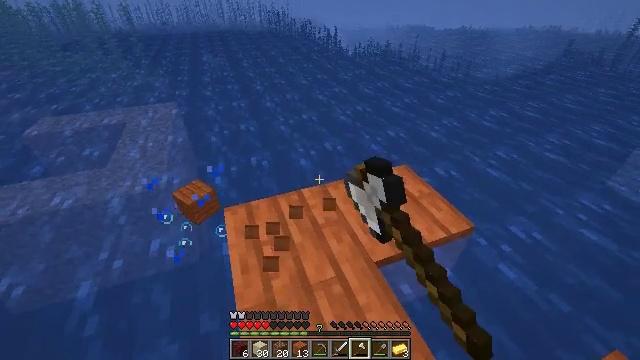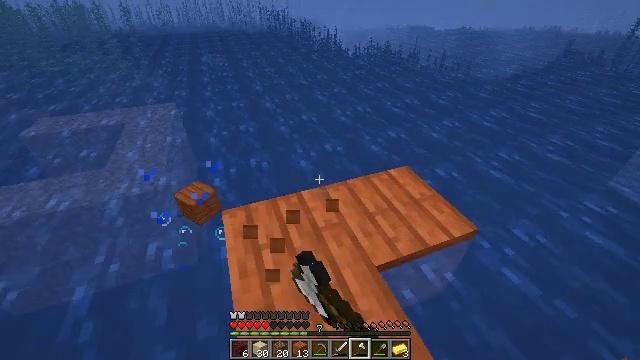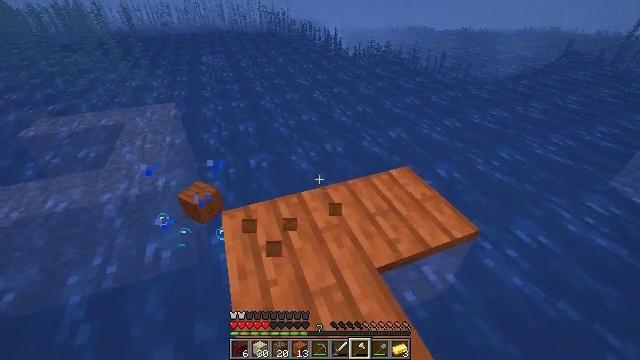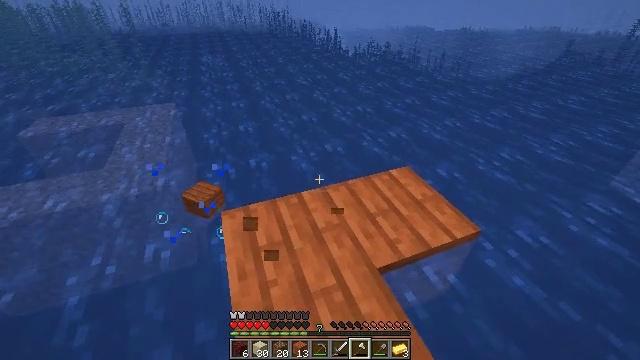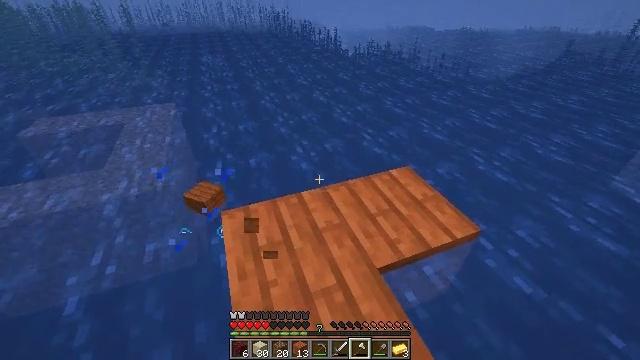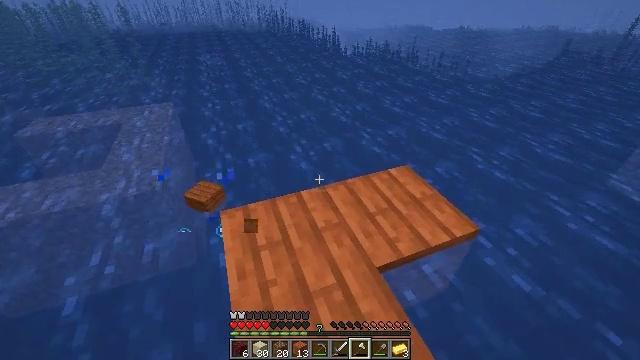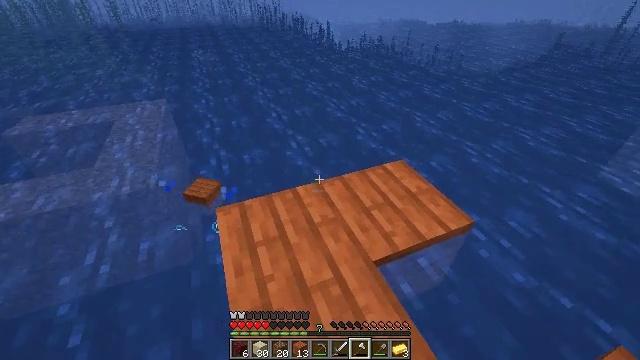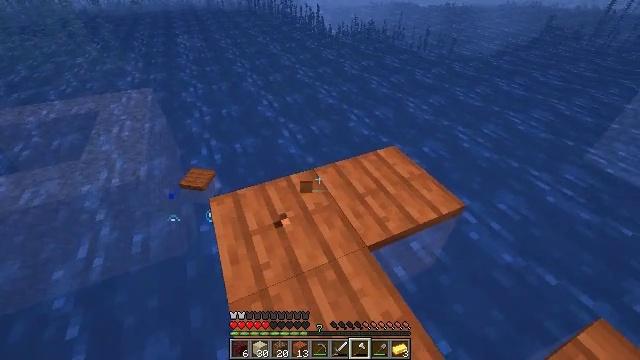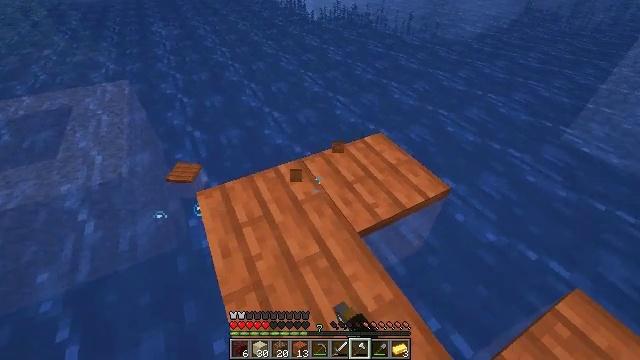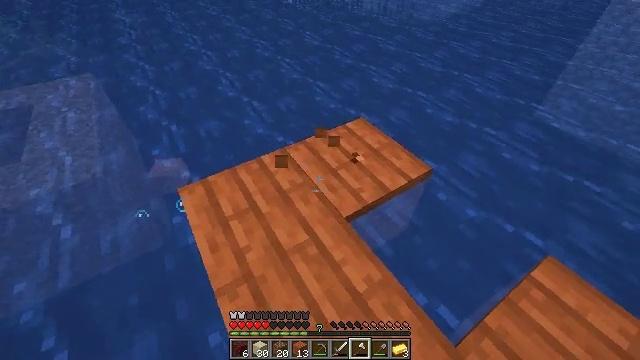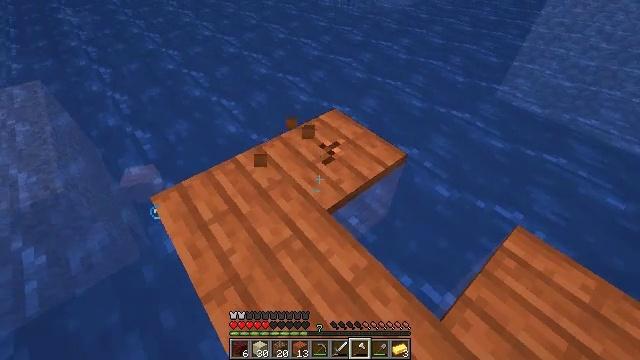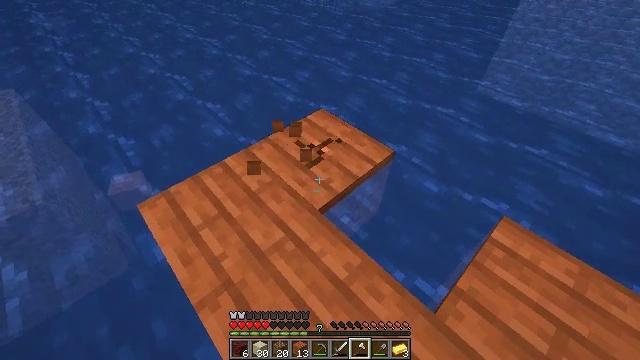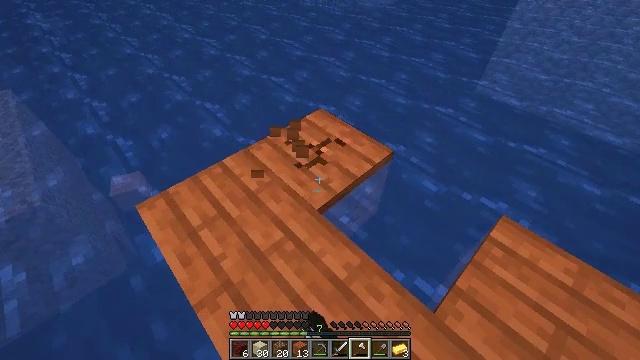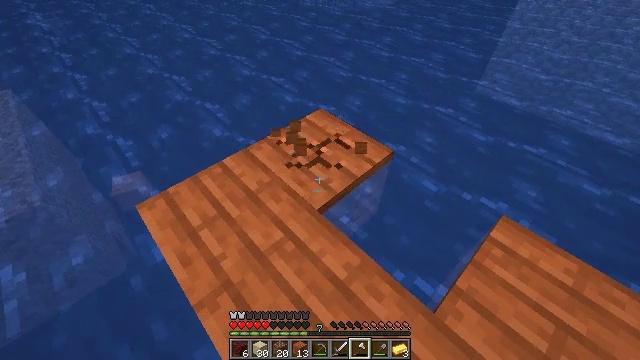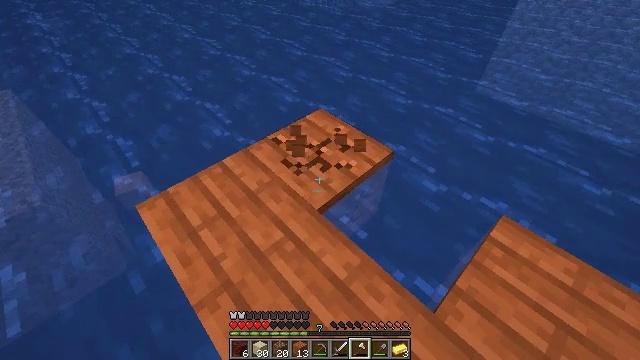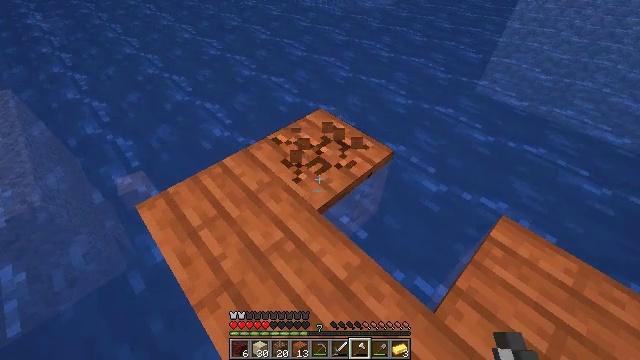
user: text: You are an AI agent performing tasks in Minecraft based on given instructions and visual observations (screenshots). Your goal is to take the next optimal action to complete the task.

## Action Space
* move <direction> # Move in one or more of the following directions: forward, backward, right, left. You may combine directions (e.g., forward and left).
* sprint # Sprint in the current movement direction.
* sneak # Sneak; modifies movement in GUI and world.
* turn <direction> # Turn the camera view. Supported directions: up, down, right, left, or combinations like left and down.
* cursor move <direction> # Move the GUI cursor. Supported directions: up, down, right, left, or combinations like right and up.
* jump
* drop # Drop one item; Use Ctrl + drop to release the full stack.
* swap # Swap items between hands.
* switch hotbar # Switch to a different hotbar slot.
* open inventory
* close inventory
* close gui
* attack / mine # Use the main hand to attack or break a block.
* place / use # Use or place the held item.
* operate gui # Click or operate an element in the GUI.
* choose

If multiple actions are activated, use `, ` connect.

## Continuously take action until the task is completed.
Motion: motion action
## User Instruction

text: Attack the acacia planks to recycle them.
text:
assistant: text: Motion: attack / mine
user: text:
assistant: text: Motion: attack / mine
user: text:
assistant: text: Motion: attack / mine
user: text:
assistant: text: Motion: attack / mine
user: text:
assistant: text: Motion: attack / mine
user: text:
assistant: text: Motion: turn right, attack / mine
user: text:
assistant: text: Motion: turn right and down, attack / mine
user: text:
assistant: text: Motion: turn right and down, attack / mine
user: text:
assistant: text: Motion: turn right and down, attack / mine
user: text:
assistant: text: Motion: turn right and down, attack / mine
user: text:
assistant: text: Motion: turn right, attack / mine
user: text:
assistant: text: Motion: attack / mine
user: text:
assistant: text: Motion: attack / mine
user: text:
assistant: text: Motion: attack / mine
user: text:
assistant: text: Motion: attack / mine
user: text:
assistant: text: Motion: attack / mine
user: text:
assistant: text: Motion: attack / mine
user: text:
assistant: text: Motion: attack / mine
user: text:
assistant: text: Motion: attack / mine
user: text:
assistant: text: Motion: attack / mine
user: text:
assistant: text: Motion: attack / mine
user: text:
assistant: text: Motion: attack / mine
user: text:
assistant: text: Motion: attack / mine
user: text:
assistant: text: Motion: turn left, attack / mine
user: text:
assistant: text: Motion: turn left and down, attack / mine
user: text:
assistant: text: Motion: turn left and down, attack / mine
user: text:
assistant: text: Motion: turn left, attack / mine
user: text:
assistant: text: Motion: attack / mine
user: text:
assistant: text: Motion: attack / mine
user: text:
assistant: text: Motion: attack / mine